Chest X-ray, PA view. Patient: 58 years old, sex F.
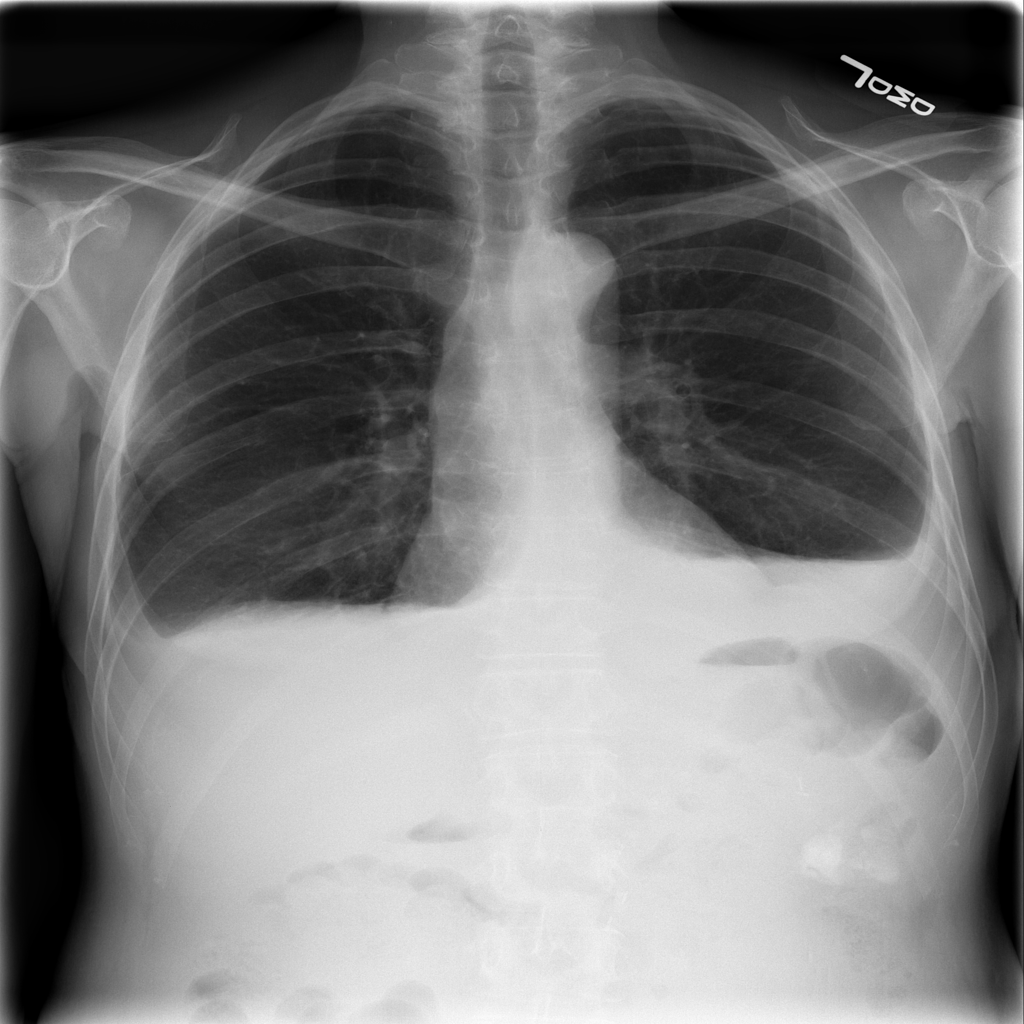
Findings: Atelectasis, Consolidation, Effusion, Mass, Nodule